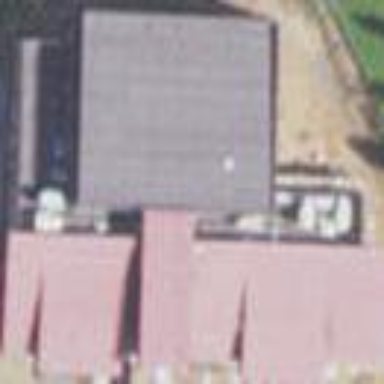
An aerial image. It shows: Community centre building.